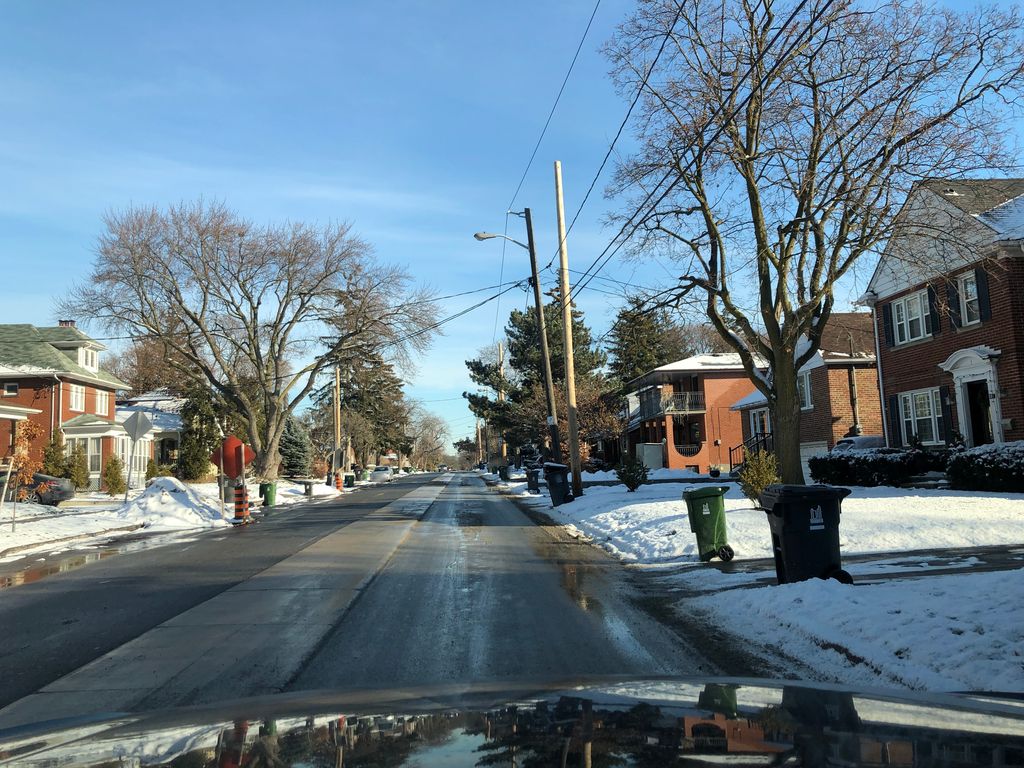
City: toronto